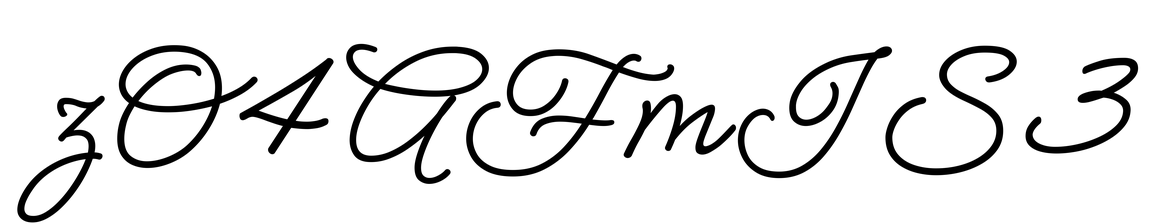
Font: MeowScript-Regular